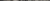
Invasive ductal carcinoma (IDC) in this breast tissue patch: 0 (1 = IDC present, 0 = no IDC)